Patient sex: M
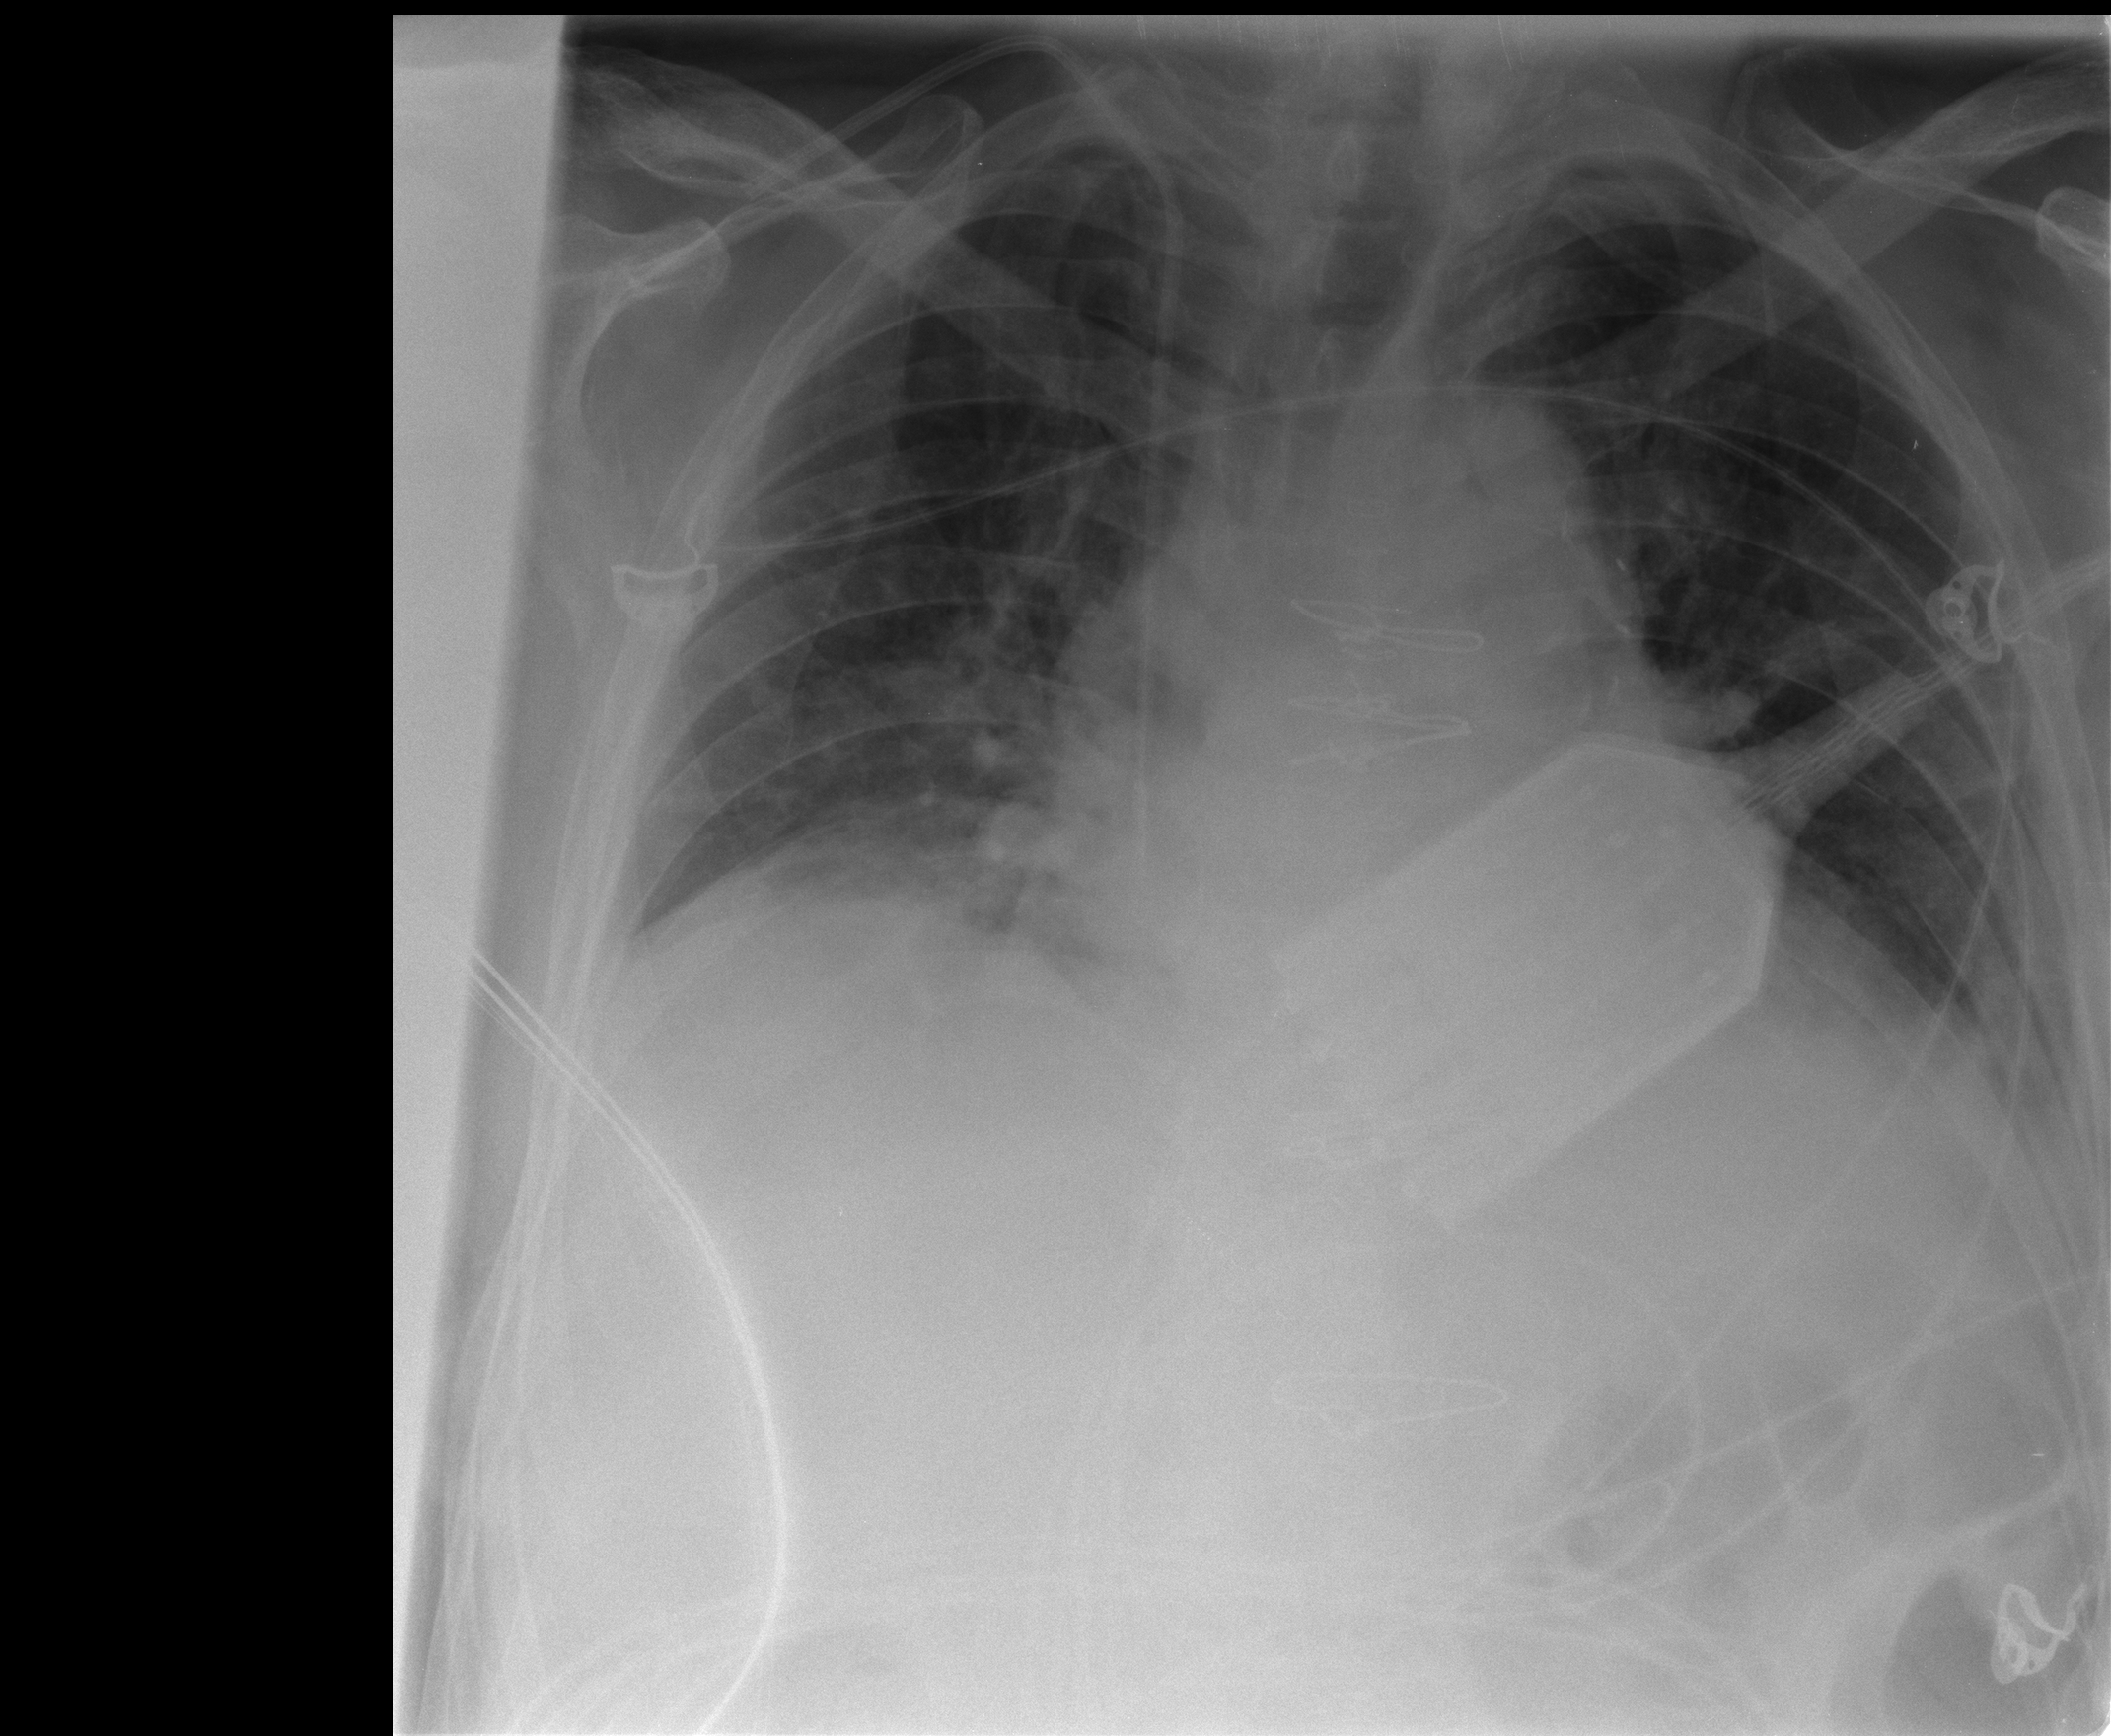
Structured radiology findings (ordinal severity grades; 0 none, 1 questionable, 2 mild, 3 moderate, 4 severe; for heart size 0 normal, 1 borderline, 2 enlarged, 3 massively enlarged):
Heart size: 2
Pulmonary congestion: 1
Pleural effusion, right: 1
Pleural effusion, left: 2
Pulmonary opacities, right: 0
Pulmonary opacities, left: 0
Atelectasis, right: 2
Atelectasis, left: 2